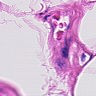
Metastatic tissue present: no